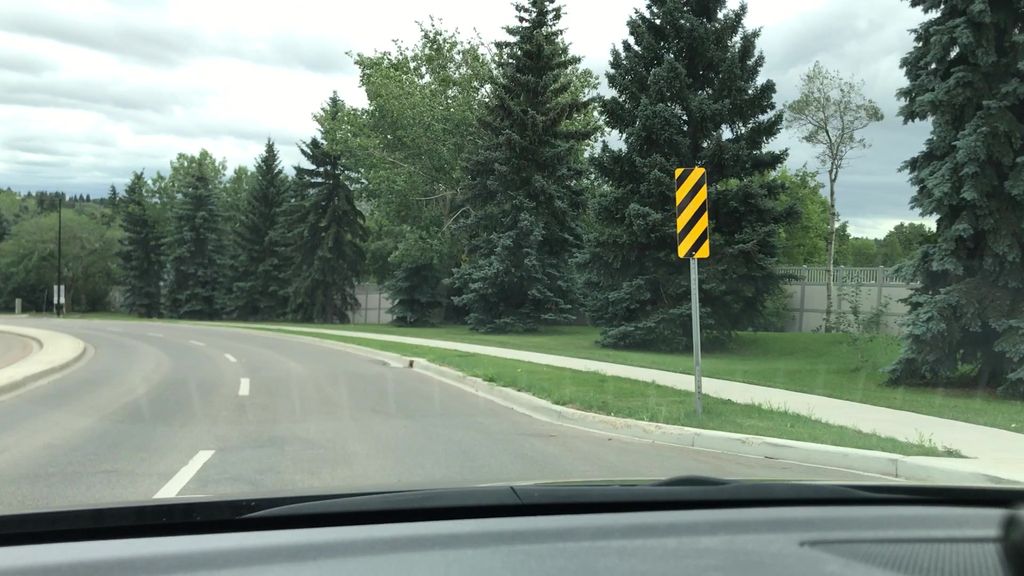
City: edmonton